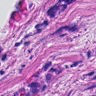
Metastatic tissue present: yes